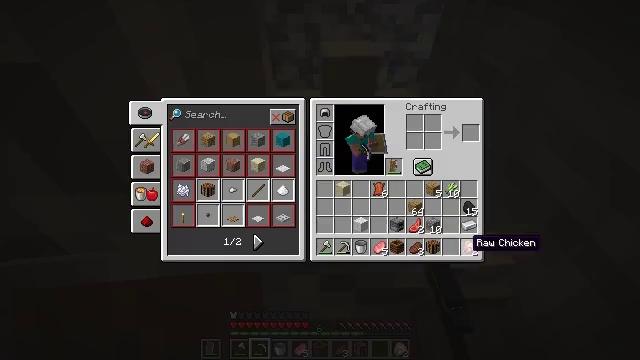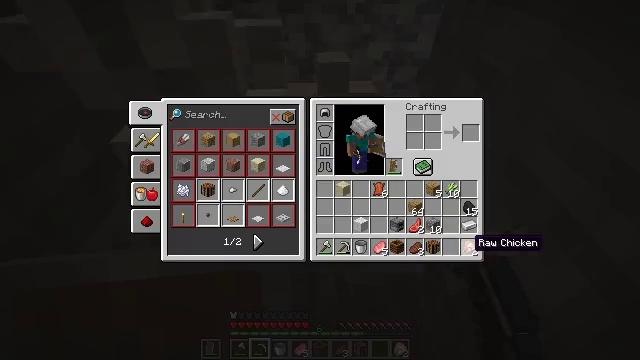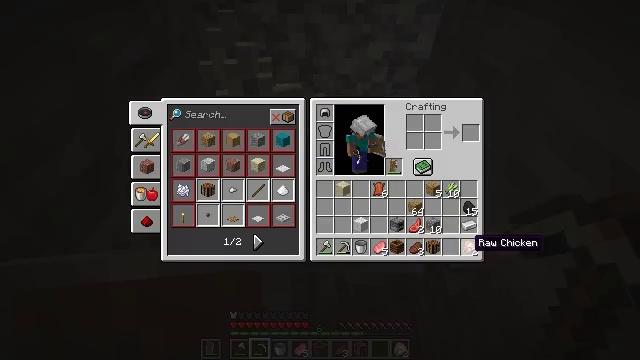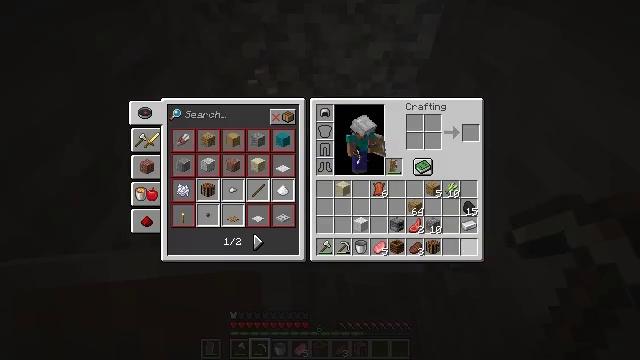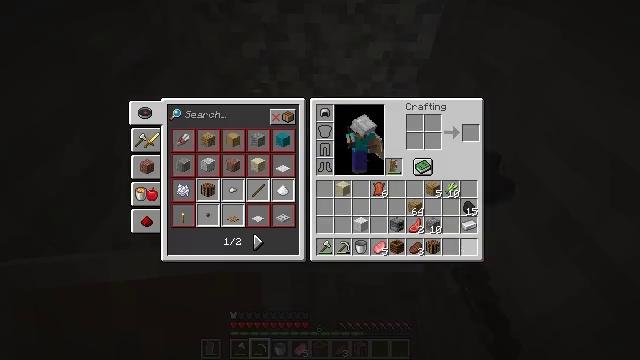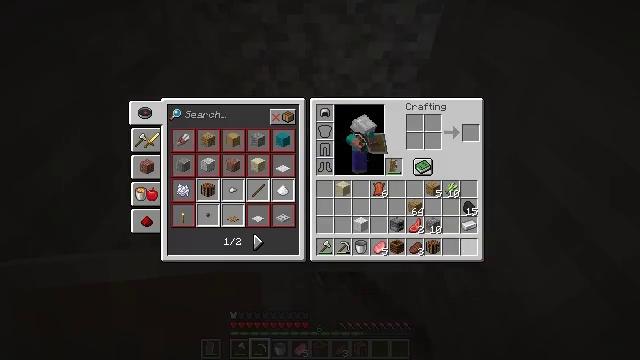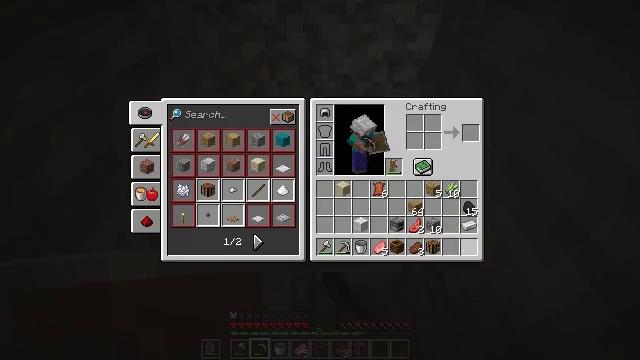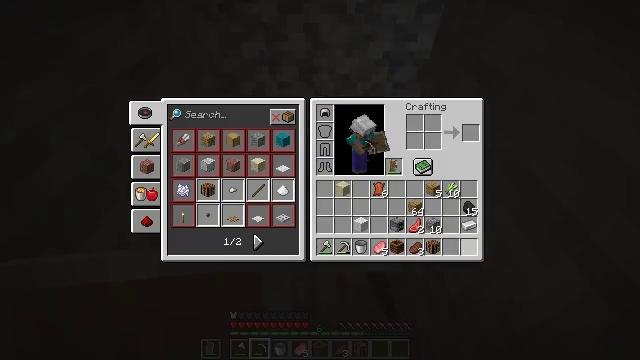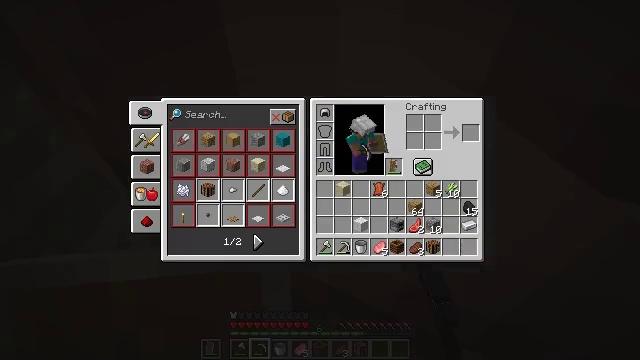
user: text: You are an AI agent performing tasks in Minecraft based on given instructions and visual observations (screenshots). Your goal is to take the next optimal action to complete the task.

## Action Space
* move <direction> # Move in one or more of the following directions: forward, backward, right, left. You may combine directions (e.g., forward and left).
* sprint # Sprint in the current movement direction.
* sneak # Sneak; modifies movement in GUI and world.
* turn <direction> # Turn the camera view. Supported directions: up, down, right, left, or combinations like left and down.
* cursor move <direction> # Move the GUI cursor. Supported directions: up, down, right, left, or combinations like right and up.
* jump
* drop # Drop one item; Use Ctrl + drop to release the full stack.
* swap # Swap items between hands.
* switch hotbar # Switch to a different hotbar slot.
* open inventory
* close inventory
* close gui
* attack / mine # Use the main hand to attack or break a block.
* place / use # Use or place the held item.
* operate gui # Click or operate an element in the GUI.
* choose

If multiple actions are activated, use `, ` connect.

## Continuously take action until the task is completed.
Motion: motion action
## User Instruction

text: Remove a chicken from the inventory.
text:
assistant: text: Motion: sprint, open gui
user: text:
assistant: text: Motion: sprint
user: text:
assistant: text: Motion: sprint, drop
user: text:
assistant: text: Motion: sprint, drop
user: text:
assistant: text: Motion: sprint, drop
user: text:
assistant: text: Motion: sprint
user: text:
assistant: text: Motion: sprint
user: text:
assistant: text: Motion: sprint
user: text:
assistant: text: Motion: sprint